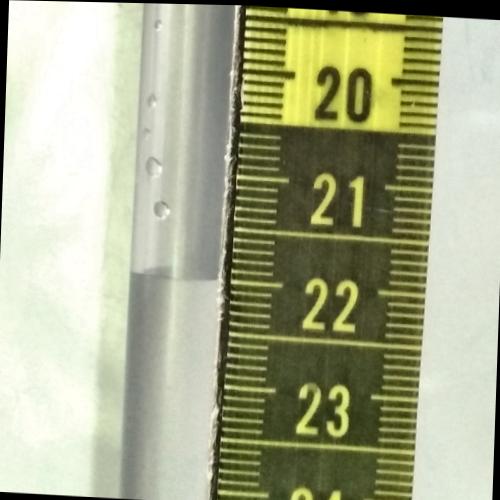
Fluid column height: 22.0 cm